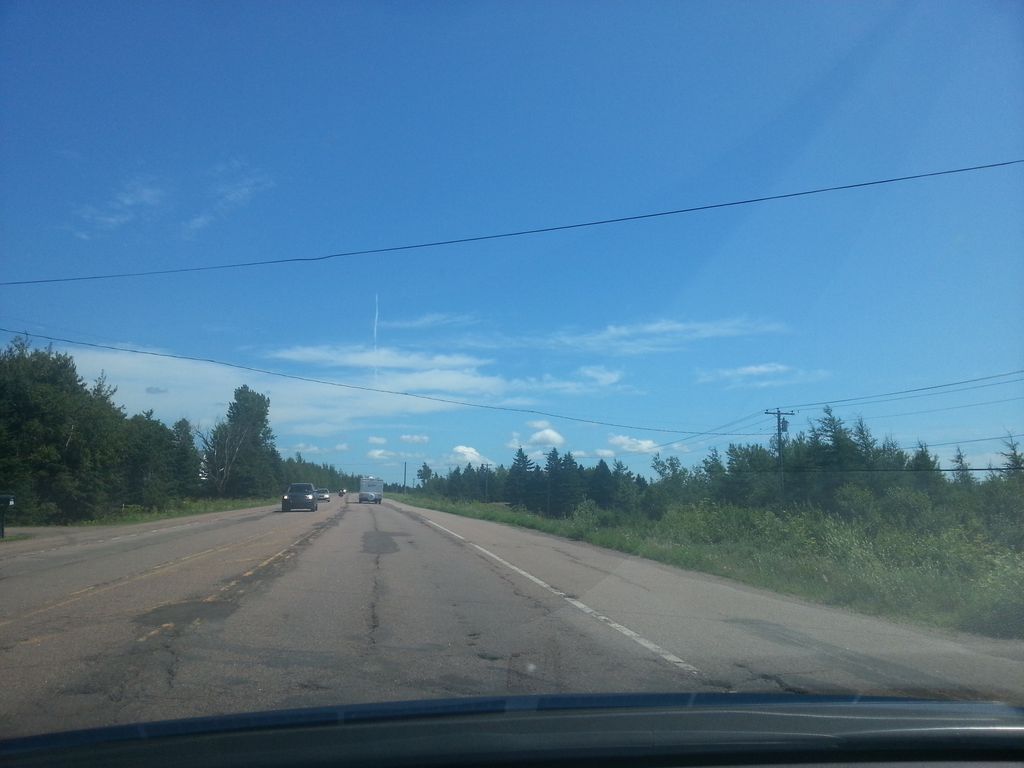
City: charlottetown